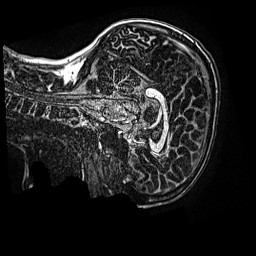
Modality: MP2RAGE
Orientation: sagittal
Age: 12
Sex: male
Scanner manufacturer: siemens
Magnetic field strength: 3 T
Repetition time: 4 s
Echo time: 0.00299 s